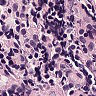
Metastatic tissue present: no